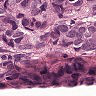
Metastatic tissue present: yes